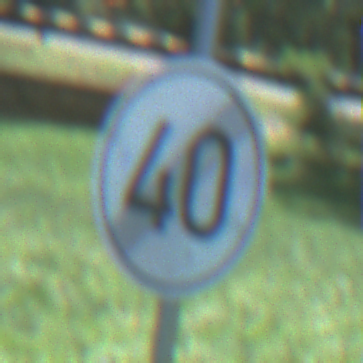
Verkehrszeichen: EndeGeschwindigkeit40
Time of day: Midday
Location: Outdoor (Nature)
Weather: Clear
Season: Summer
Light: Natural